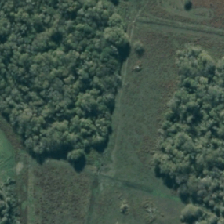
Land cover: high_producing_grassland